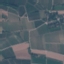
Label: PermanentCrop